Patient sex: M
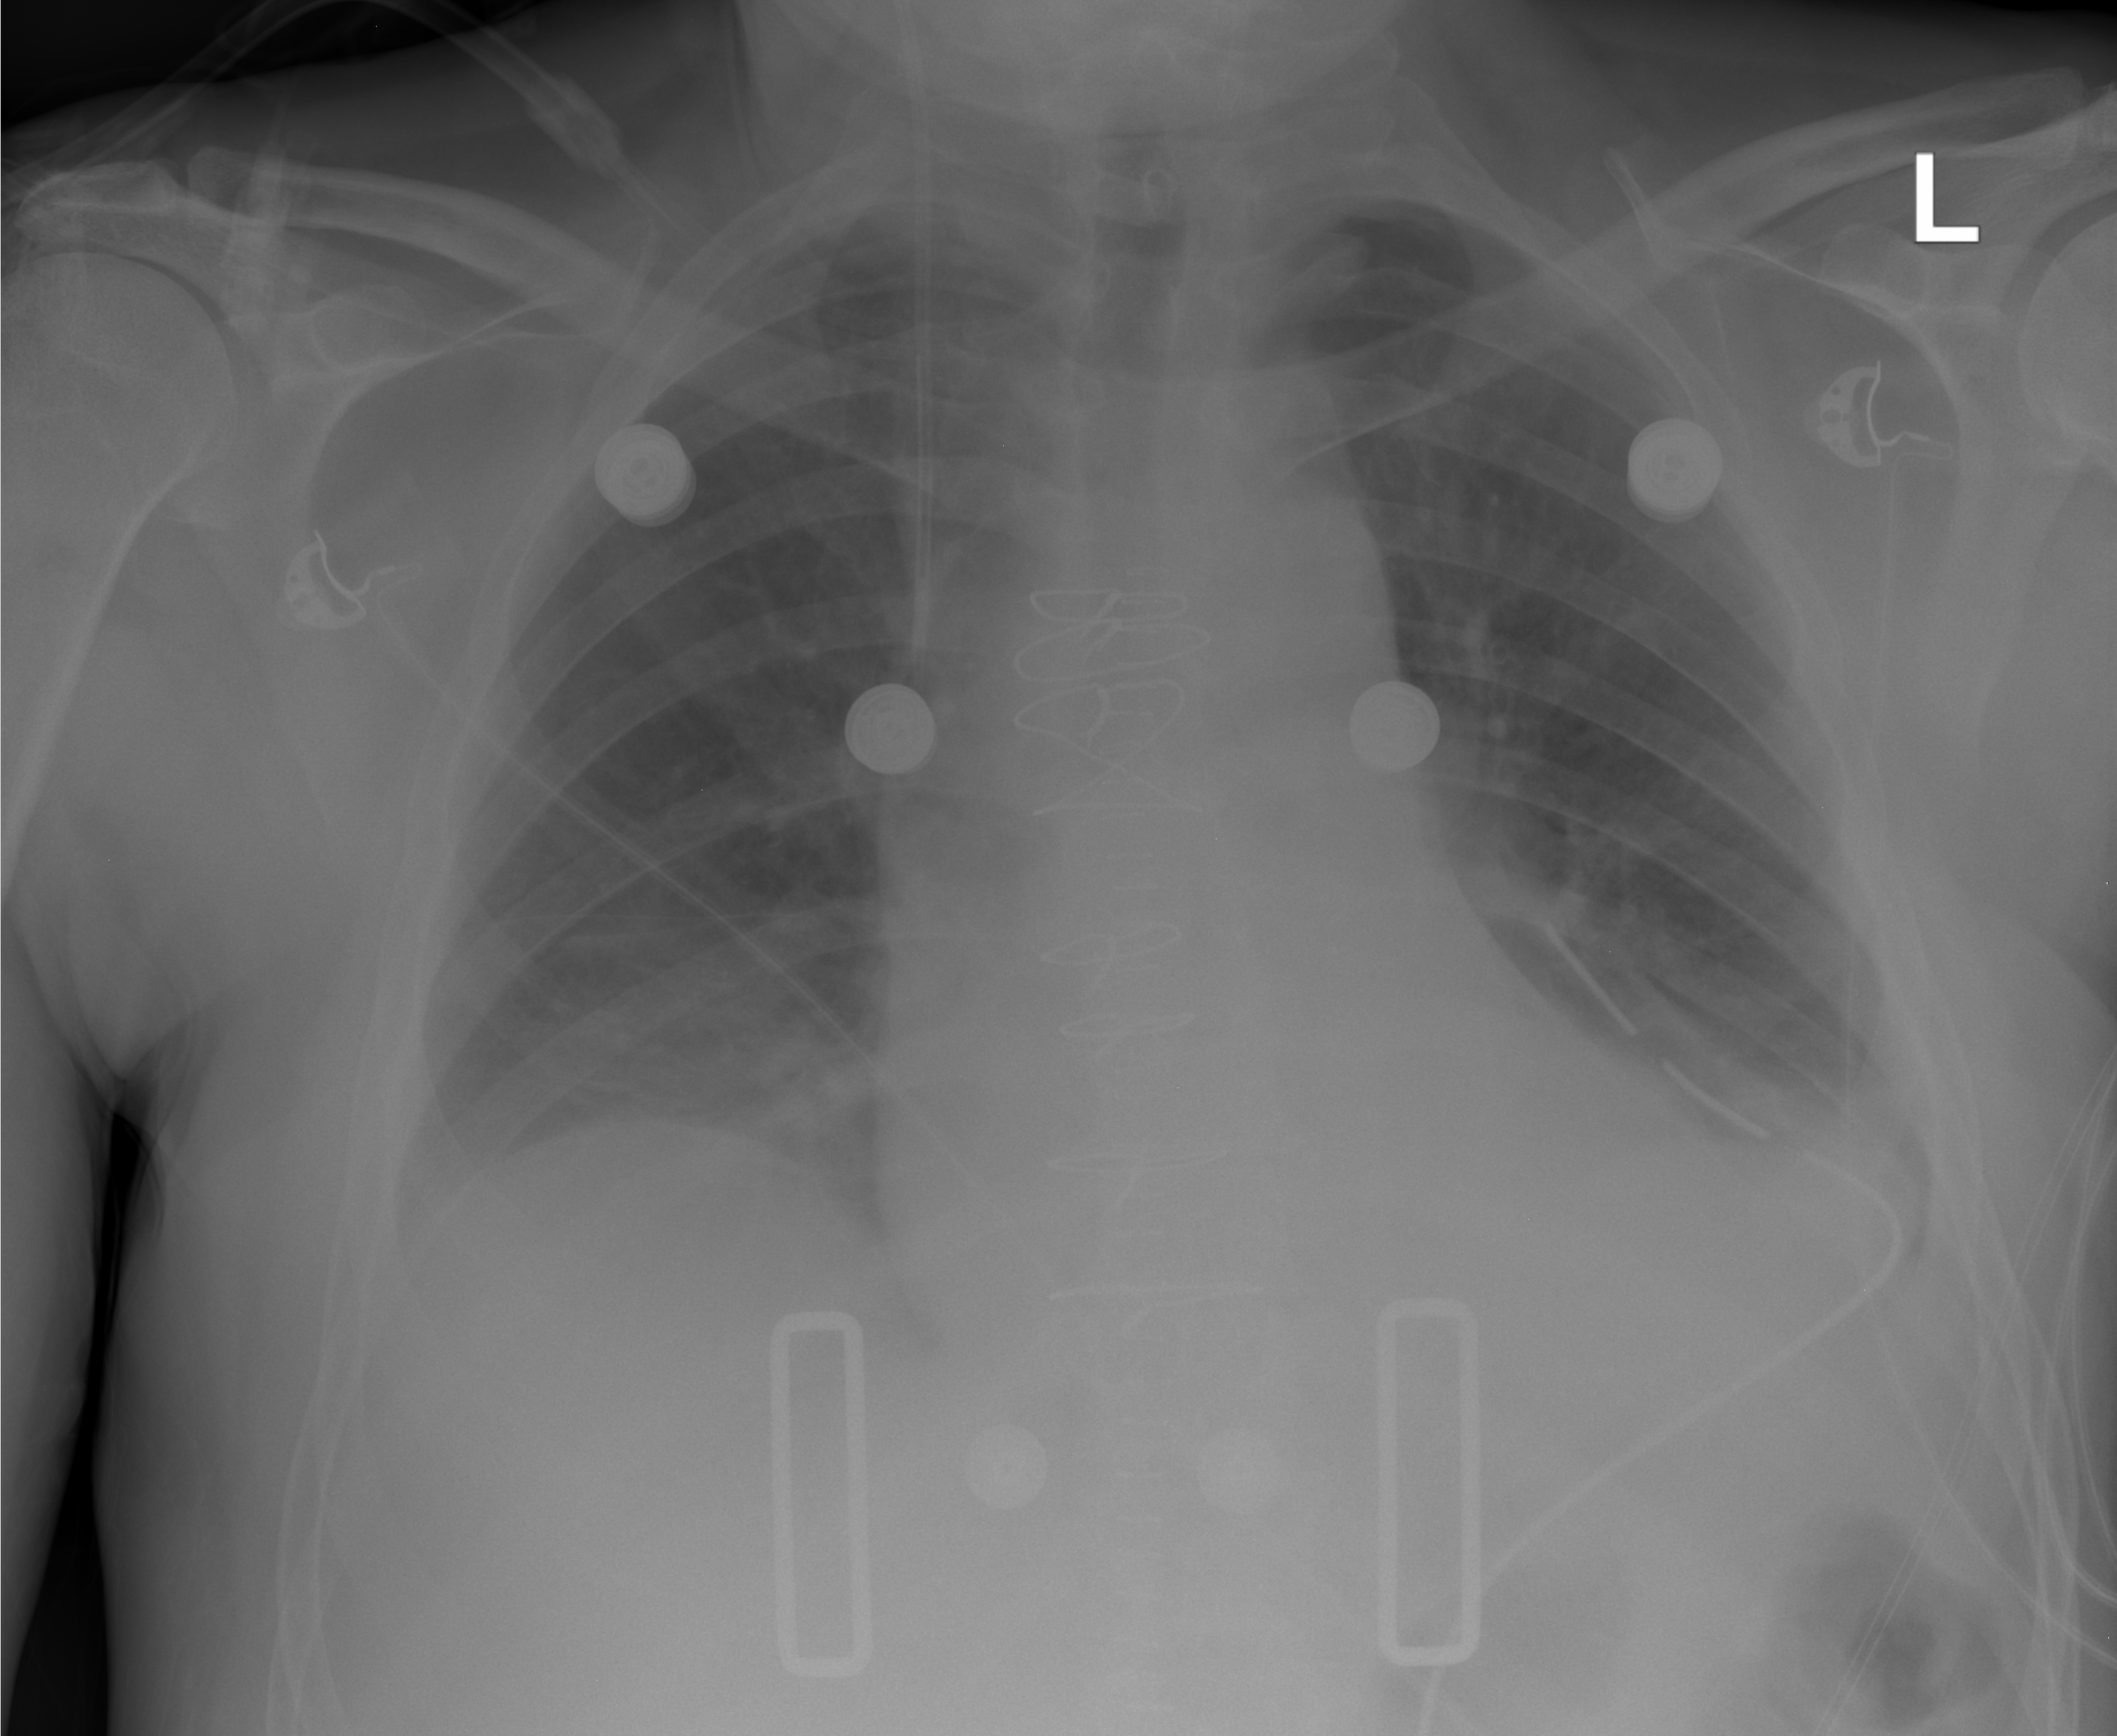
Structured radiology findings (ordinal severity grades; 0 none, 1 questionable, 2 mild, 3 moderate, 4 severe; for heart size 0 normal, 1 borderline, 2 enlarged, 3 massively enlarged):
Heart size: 0
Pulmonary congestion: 0
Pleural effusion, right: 0
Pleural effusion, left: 1
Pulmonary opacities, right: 0
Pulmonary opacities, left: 0
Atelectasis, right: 1
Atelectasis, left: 1